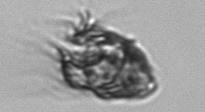
Label: Strombidium_morphotype1